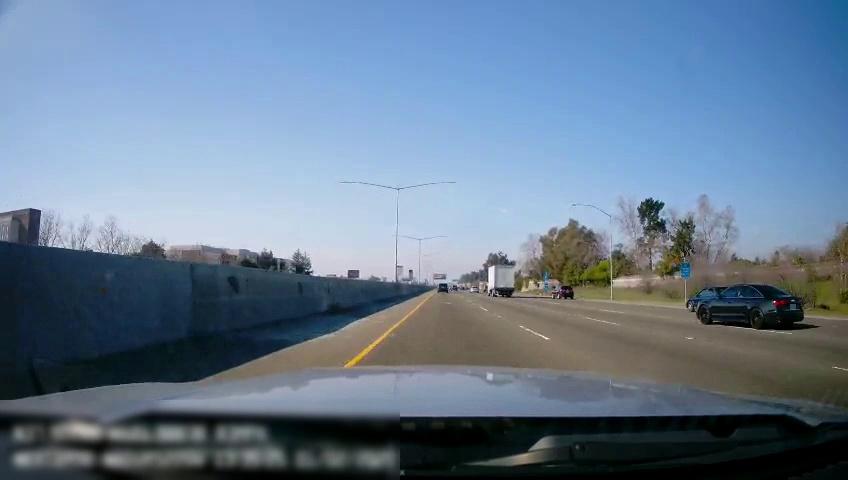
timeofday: Day
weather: Sunny
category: Drivable Space
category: Vehicles | SUV
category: Vehicles | Truck
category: Vehicles | Car
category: Vehicles | Car
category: Vehicles | SUV
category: Lanes | Current Lane
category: Lanes | Current Lane
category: Lanes | Alternate Lane
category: Lanes | Alternate Lane
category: Traffic | Signs
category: Traffic | Signs
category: Traffic | Signs